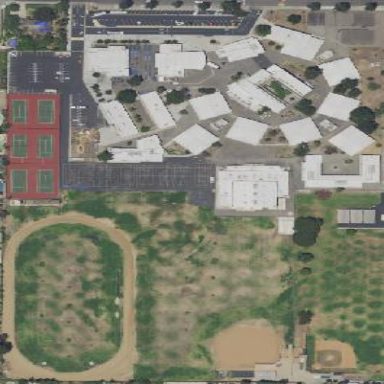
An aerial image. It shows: School.